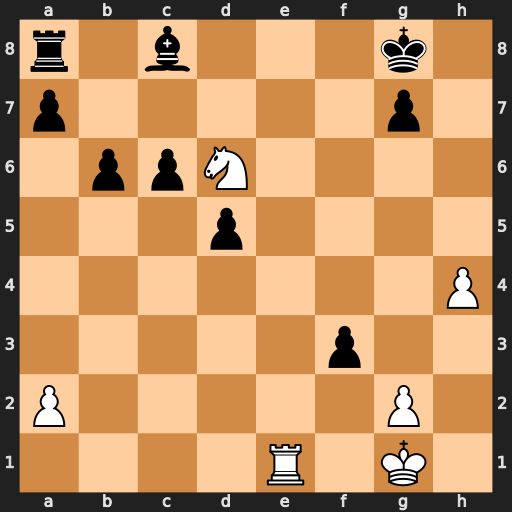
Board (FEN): r1b3k1/p5p1/1ppN4/3p4/7P/5p2/P5P1/4R1K1
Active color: w
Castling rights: -
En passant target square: -
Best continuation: Re8+ Kh7 Rxc8 Rxc8 Nxc8